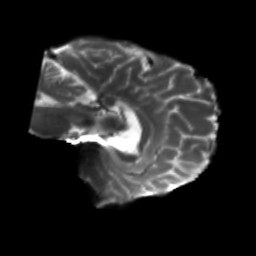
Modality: T2w
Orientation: sagittal
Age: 29
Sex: female
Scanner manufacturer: siemens
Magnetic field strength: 3 T
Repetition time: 5.47 s
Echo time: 0.0854 s